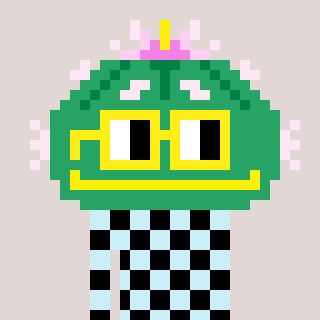
a pixel art character with square yellow glasses, a peyote-shaped head and a cold-colored body on a warm background